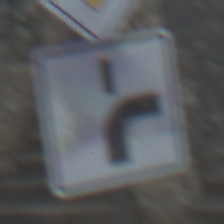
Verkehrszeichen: VerlaufVorfahrtsstrasse8
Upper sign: Vorfahrtsstrasse
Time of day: MorningAfternoon
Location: Outdoor (Suburban)
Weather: PartlyCloudy
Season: NotSpecified
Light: Natural